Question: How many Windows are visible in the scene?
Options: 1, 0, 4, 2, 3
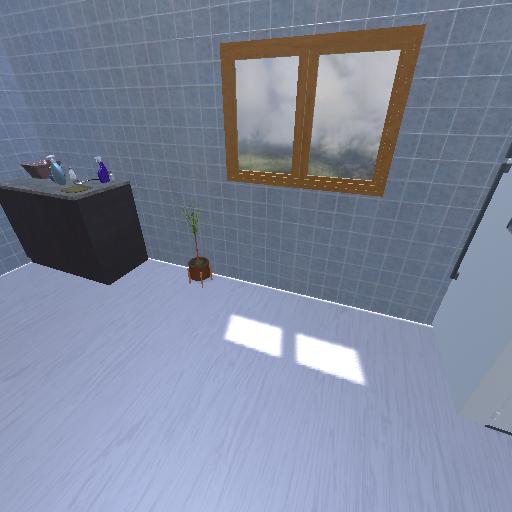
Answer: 1